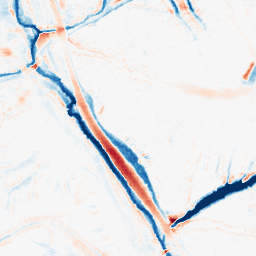
Category: morphological
Decomposition family: tophat_combined
Decomposition parameters: size: 10
Upsampling method: sinc_blackman
Upsampling parameters: scale: 4
kernel_size: 8
Upsampling scale: 4